Field crop: maize
Growth stage: 2
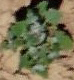
Species: chenopodium